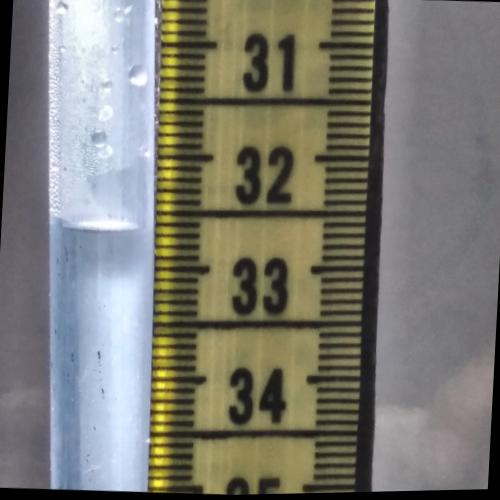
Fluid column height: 32.6 cm